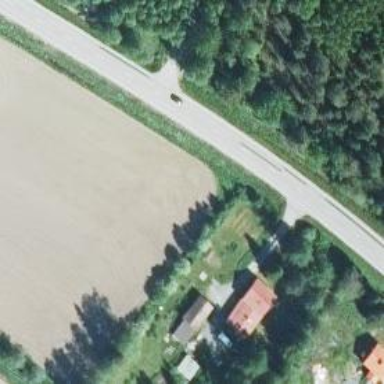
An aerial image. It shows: Primary road with asphalt surface.